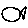
Label: fish